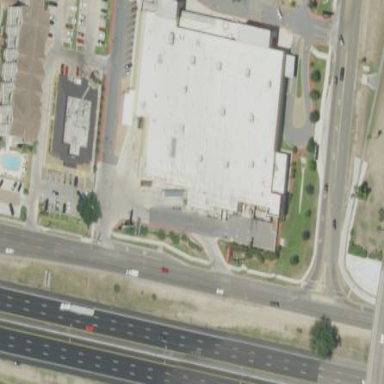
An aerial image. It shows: Building that houses supermarket.